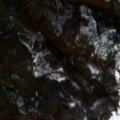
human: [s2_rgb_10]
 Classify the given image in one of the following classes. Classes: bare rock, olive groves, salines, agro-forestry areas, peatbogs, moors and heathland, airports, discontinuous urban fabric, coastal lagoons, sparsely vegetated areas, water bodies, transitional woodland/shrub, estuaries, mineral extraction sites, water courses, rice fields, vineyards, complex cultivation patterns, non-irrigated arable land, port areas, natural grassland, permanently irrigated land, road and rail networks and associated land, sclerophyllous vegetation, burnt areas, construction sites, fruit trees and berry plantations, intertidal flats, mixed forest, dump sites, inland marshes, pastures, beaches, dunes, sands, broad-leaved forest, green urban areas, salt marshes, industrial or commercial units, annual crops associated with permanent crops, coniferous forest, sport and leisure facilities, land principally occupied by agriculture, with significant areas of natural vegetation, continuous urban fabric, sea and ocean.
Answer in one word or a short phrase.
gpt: complex cultivation patterns, land principally occupied by agriculture, with significant areas of natural vegetation, broad-leaved forest, transitional woodland/shrub